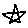
Label: star